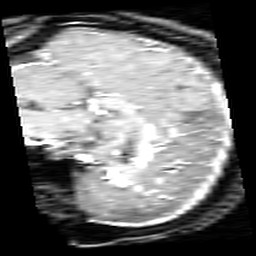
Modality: inplaneT1
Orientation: sagittal
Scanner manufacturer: ge
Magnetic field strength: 3 T
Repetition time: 0.2 s
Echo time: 0.0036 s